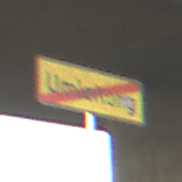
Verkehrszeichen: EndeDerUmleitungsankuendigung
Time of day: SunriseSunset
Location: Outdoor (Suburban)
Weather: PartlyCloudy
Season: NotSpecified
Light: Natural